Chest X-ray. View position: PA
Patient age: 49
Patient sex: F
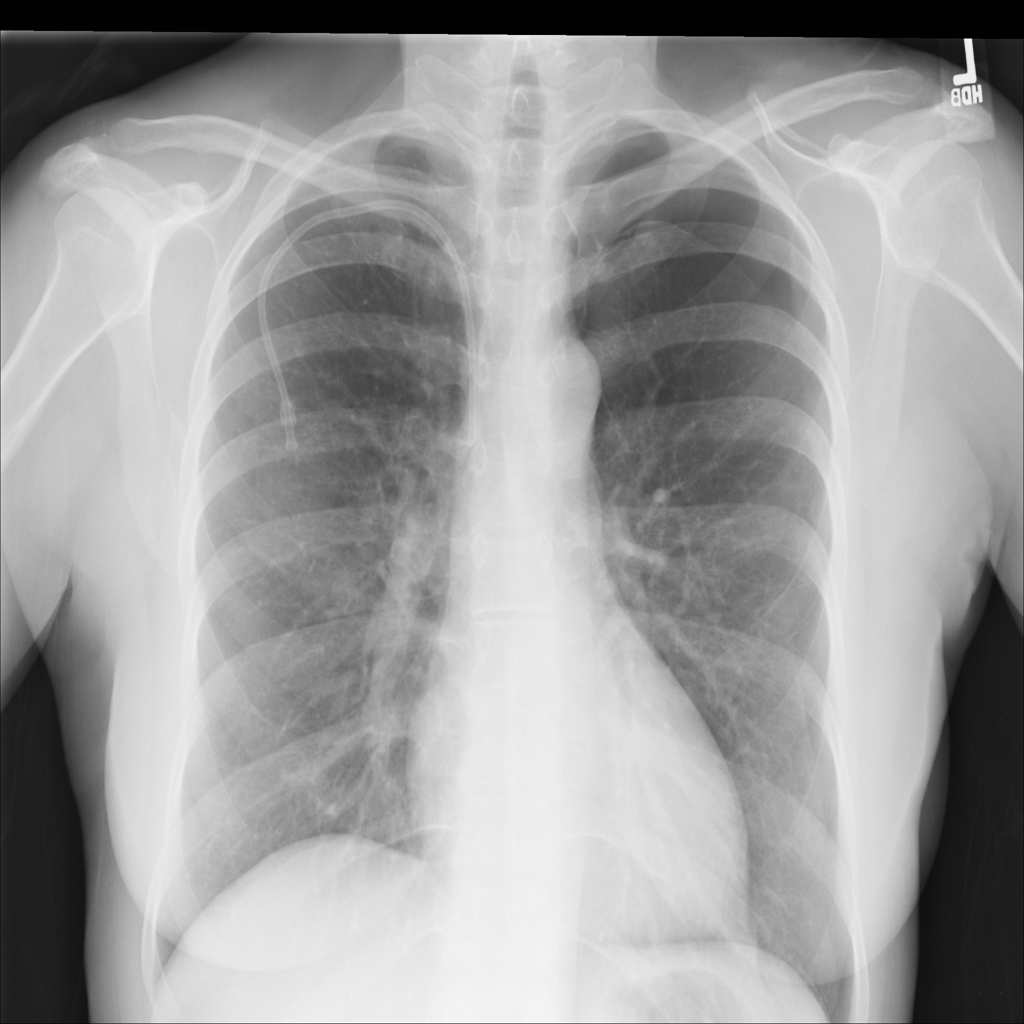
Finding: Pneumothorax